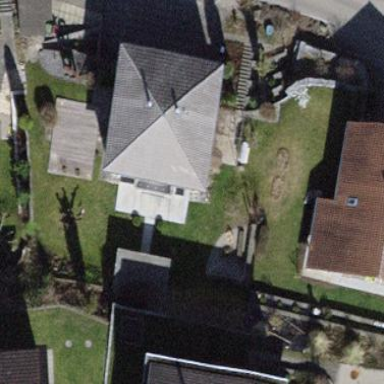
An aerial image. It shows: House with pyramidal roof shape.